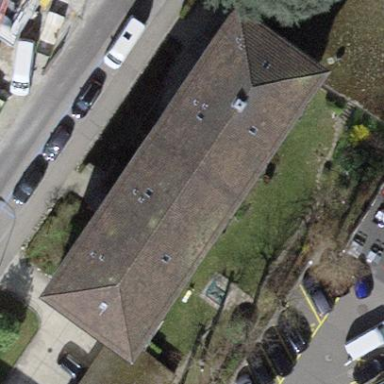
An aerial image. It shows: Hipped roof on apartment building.